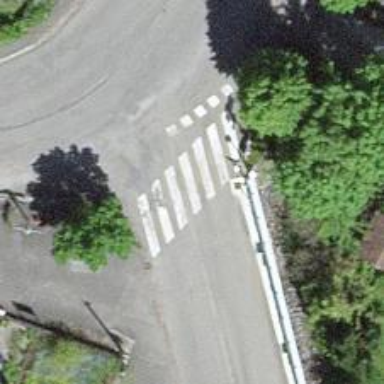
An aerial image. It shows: Uncontrolled road crossing.